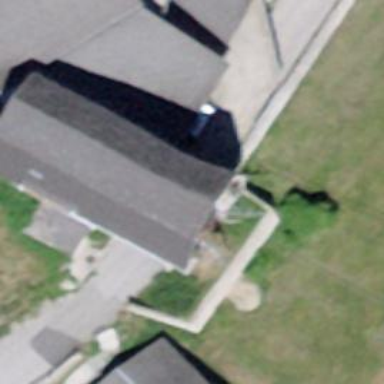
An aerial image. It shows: Part of building.